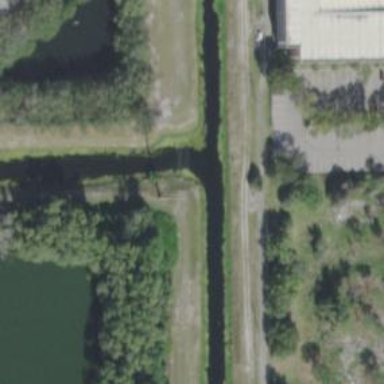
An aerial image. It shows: Canal.